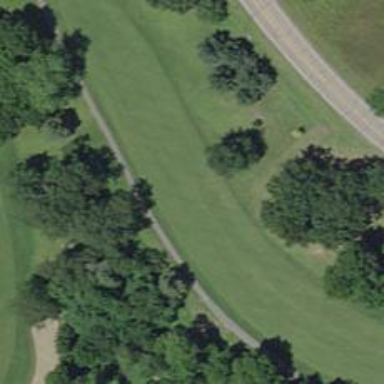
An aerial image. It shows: Golf hole.